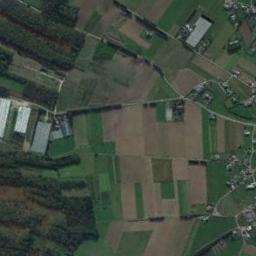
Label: rectangular_farmland